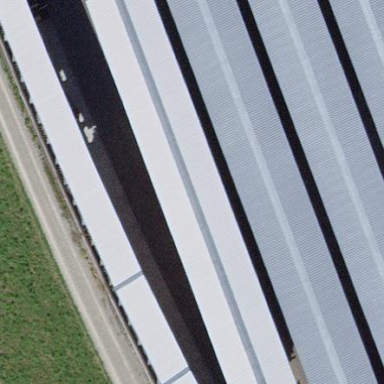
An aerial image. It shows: View of roof of building.